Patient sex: F
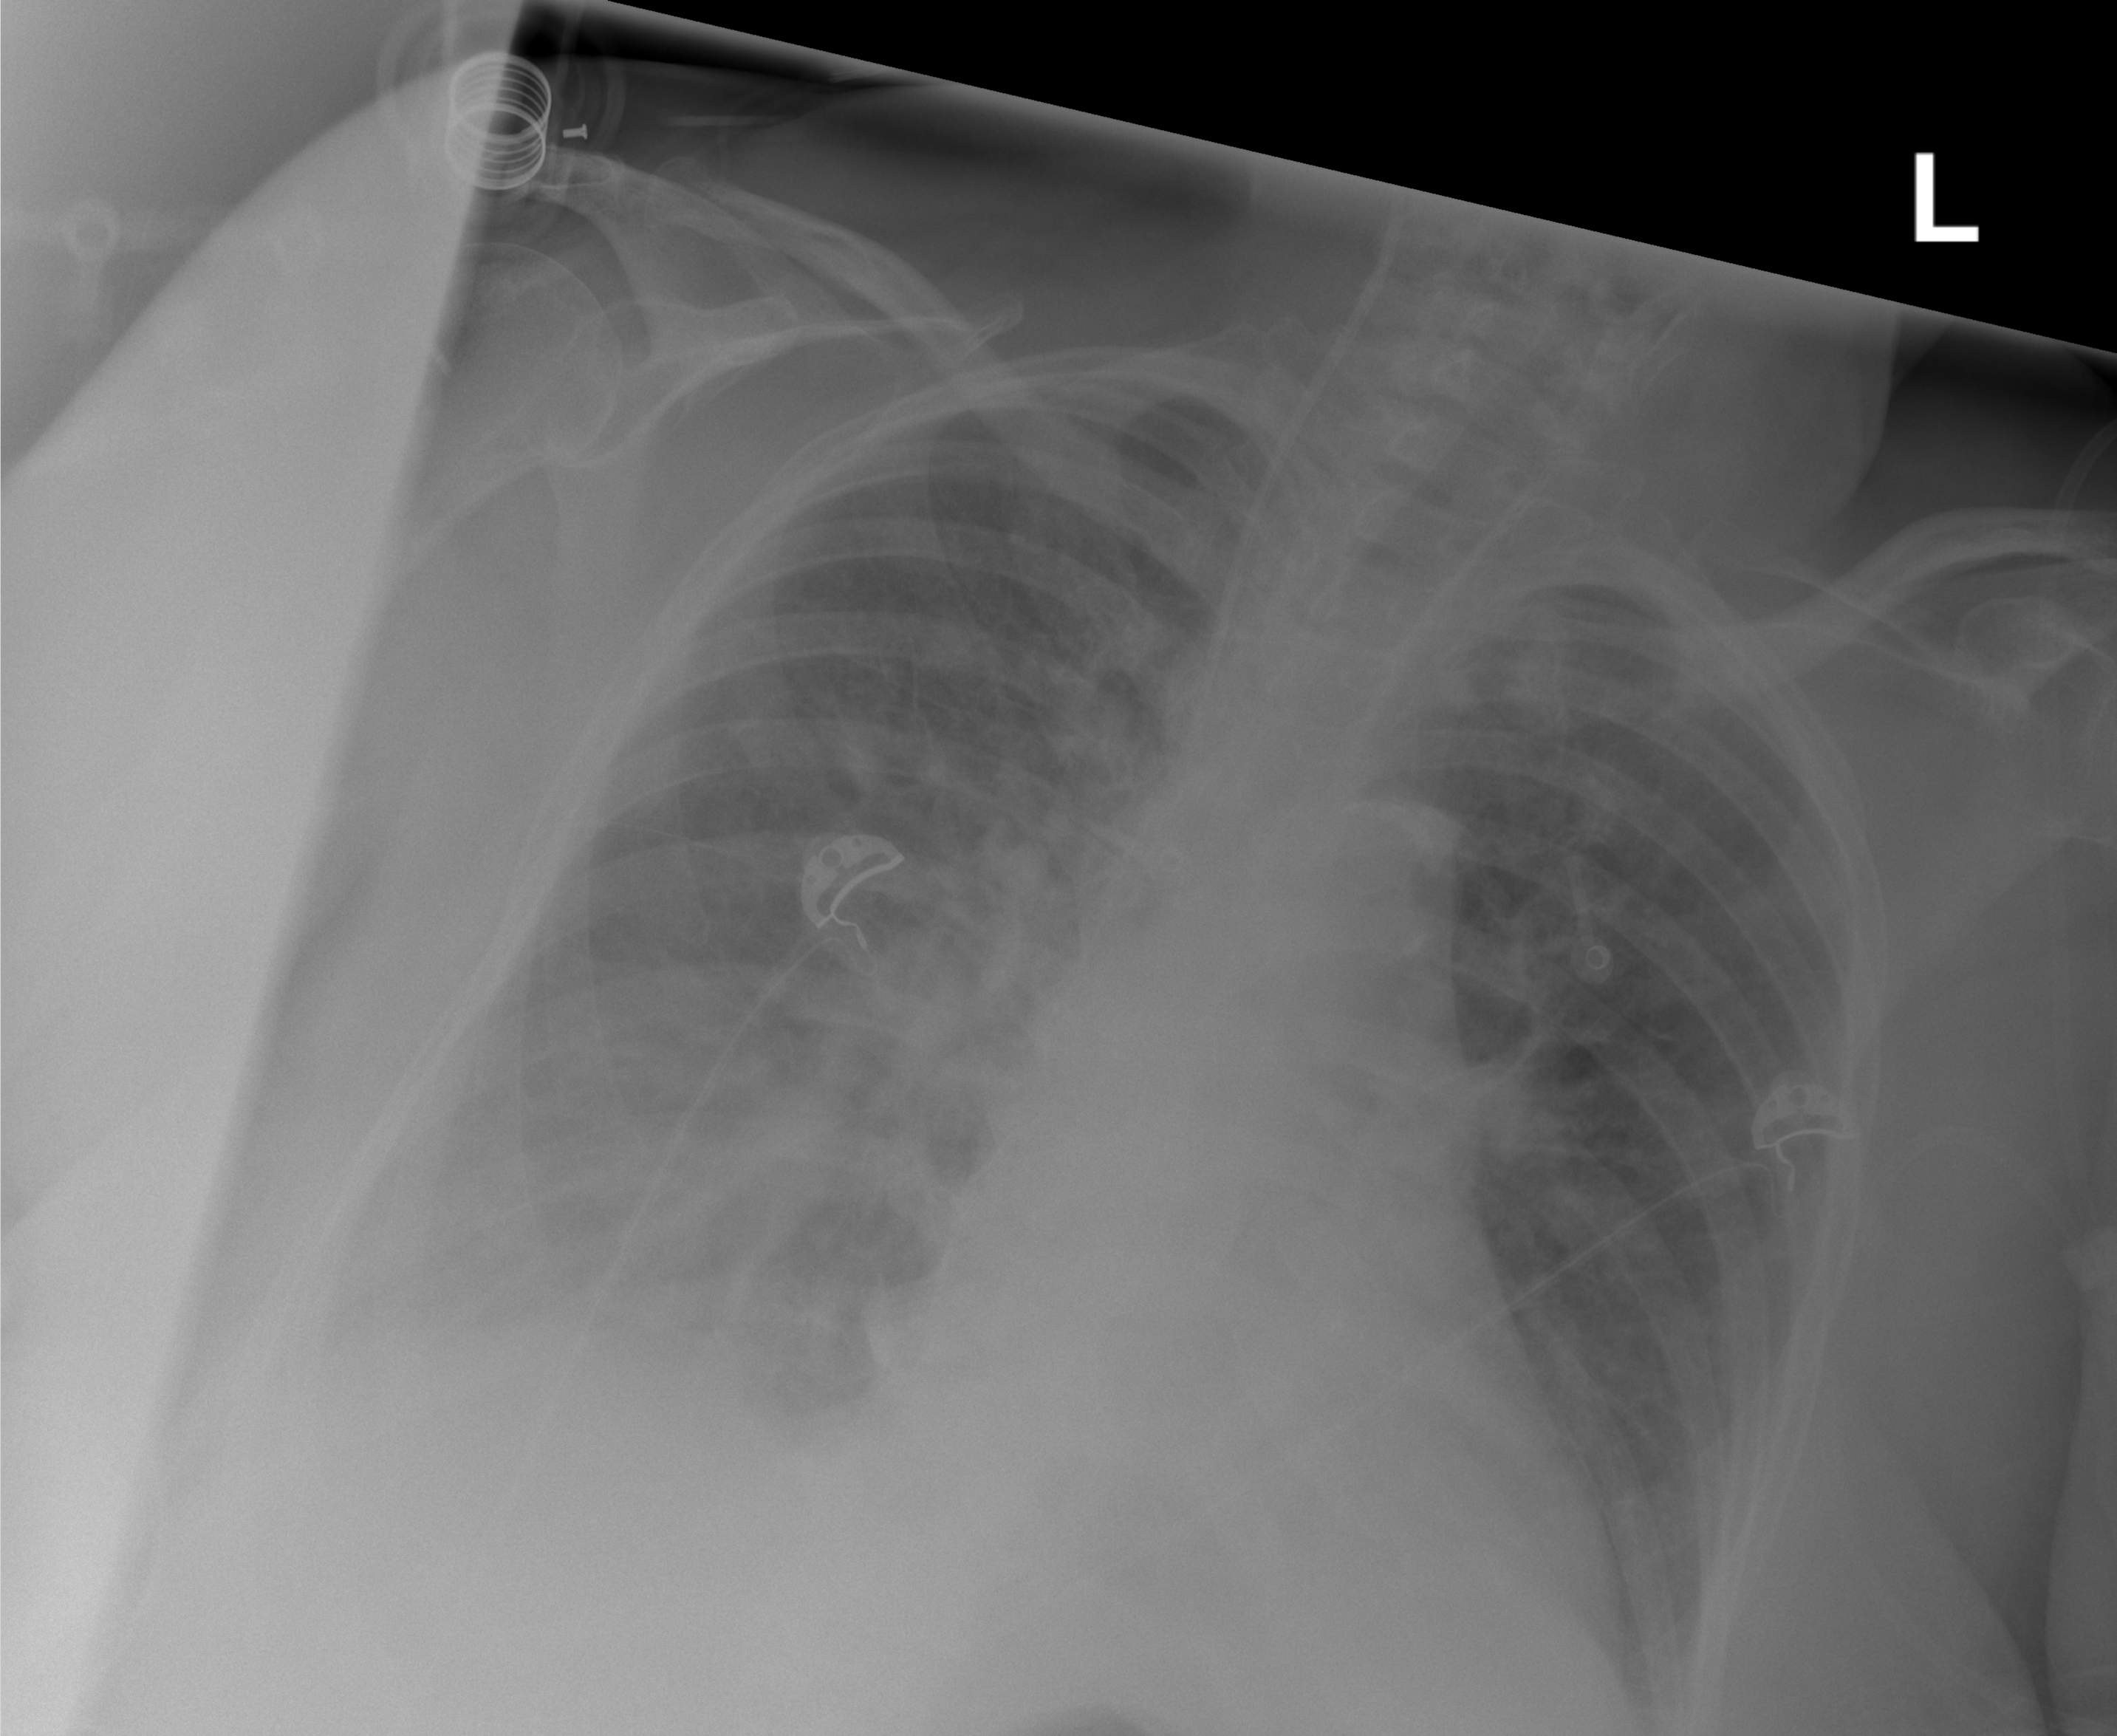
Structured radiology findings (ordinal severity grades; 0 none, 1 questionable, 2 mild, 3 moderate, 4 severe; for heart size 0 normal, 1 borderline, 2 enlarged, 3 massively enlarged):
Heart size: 0
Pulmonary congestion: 0
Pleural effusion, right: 2
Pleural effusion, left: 0
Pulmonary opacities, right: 3
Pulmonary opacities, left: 2
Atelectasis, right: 2
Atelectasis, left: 0